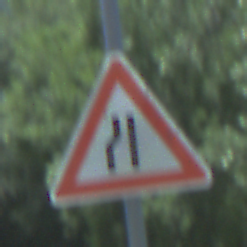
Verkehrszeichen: EinseitigVerengteFahrbahnLinks
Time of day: Midday
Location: Outdoor (Nature)
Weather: Clear
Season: Summer
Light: Natural